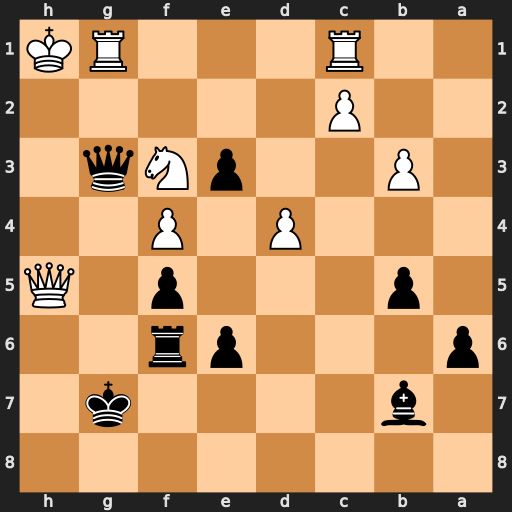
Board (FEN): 8/1b4k1/p3pr2/1p3p1Q/3P1P2/1P2pNq1/2P5/2R3RK
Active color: b
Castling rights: -
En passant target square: -
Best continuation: Bxf3+ Qxf3 Rh6+ Qh5 Rxh5#